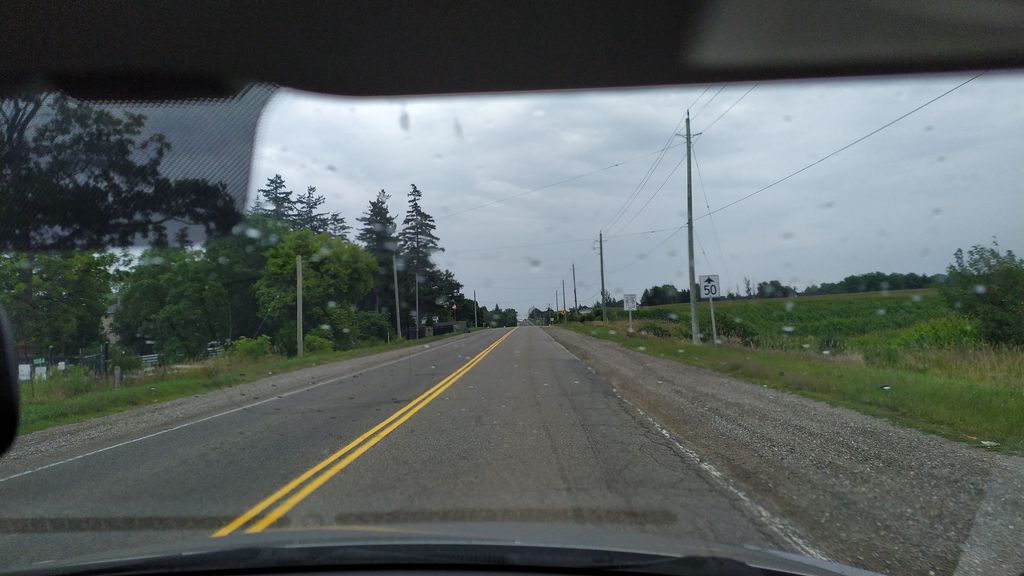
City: kitchener-waterloo